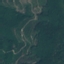
Label: Forest